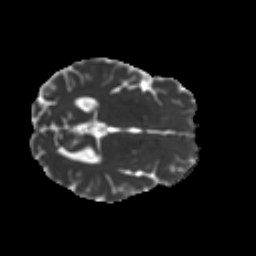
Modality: MD
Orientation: axial
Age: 65
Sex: female
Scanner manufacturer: ge
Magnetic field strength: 3 T
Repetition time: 7.8 s
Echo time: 0.0606 s